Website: walmart
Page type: account-selection
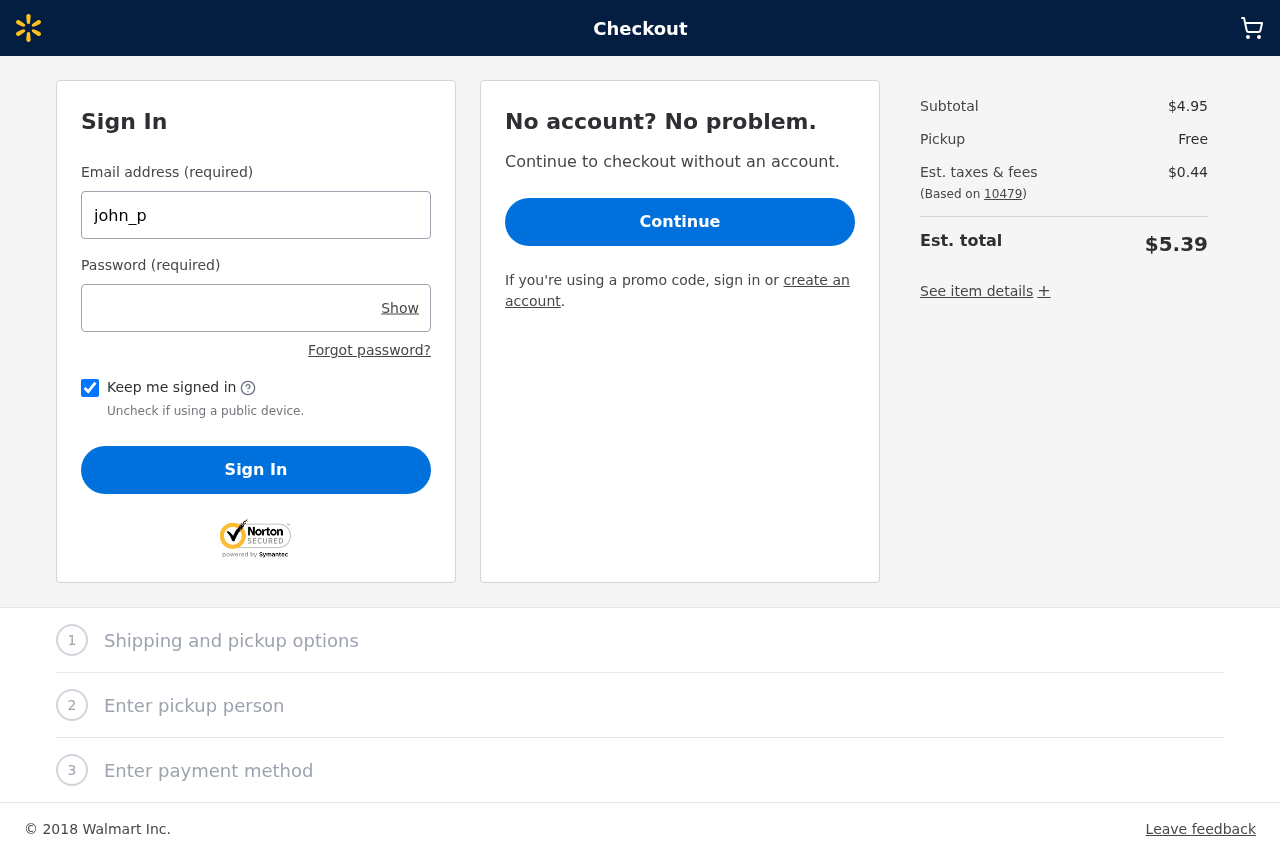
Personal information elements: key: PII_LOGIN_USERNAME
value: john_padilla
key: PII_POSTCODE
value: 10479
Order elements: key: ORDER_SUBTOTAL
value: $4.95
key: ORDER_TAX
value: $0.44
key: ORDER_TOTAL
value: $5.39